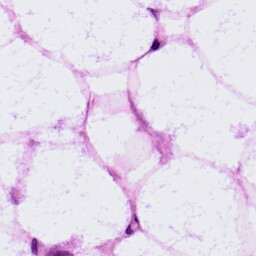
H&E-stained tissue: LymphNode